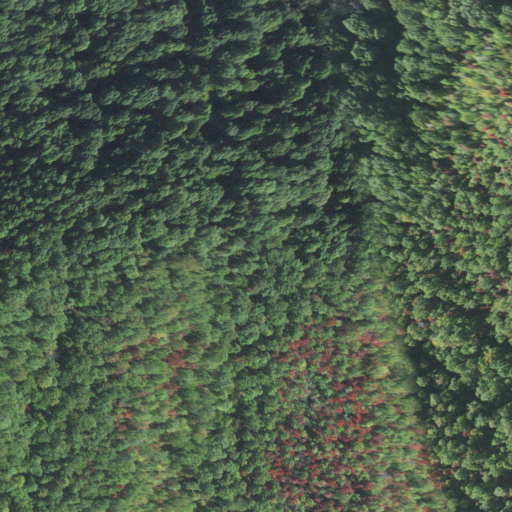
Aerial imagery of gap in North Carolina named Catpen Gap containing mixed forest and deciduous forest